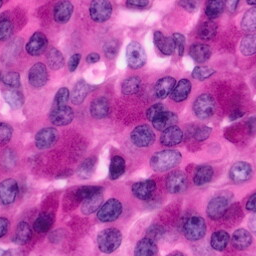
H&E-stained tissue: Pancreatic